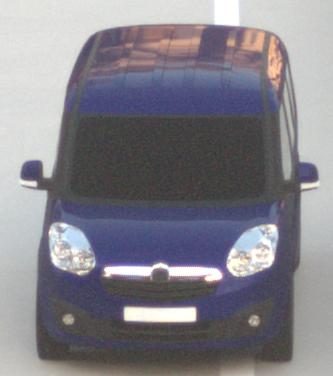
Make: Opel
Model: Combo Combi L1H1 1.4
Detailed model: Combo (D) Combi
Model produced from: 2012/01
Model produced until: 2013/11
Doors: 5
Color: blue
Road condition: dry road
Daytime: sunrise or sunset
Contrast: low contrast